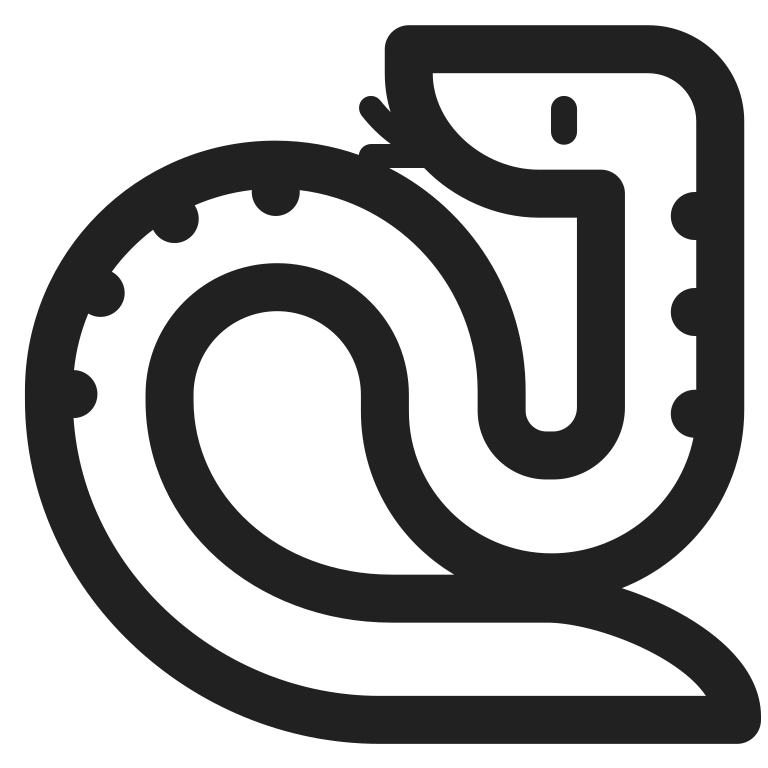
snake high contrast